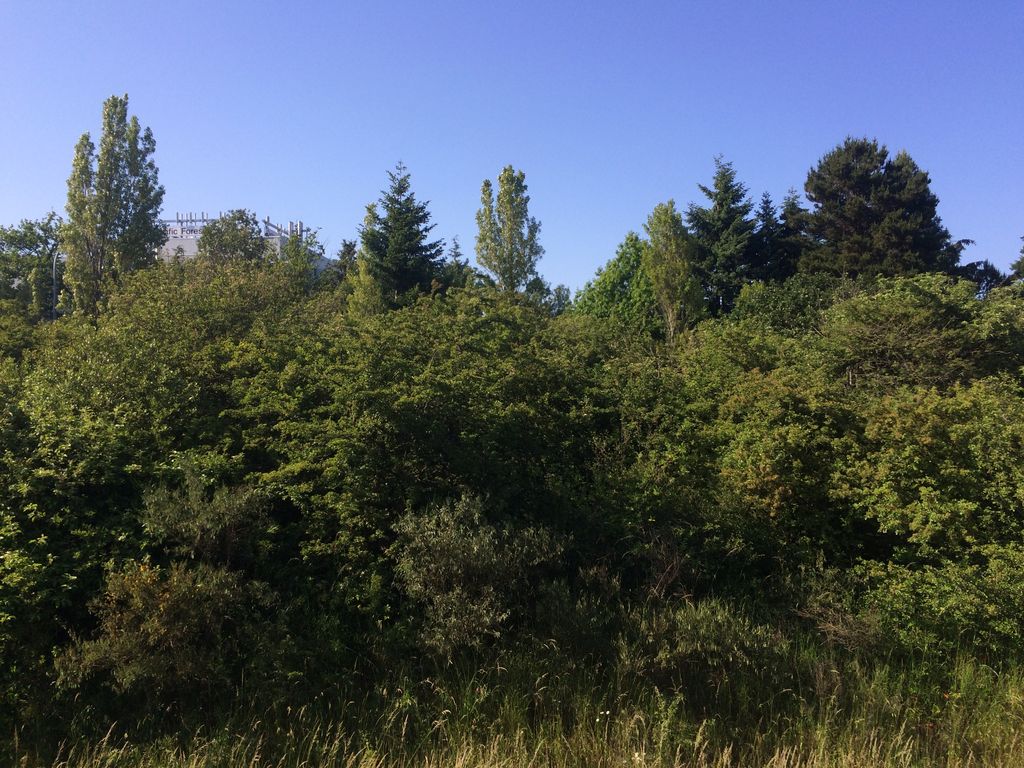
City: victoria